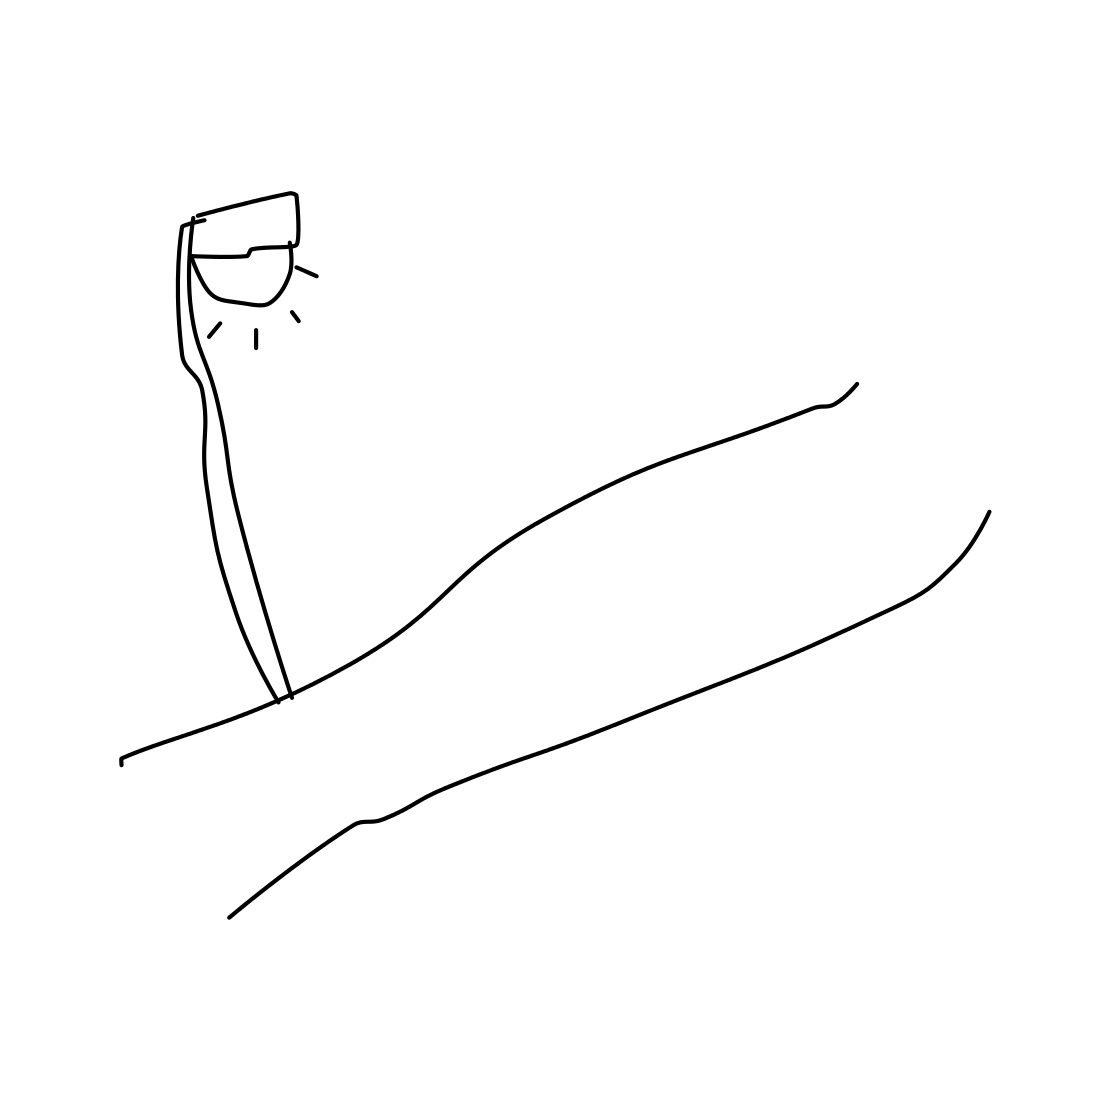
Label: streetlight